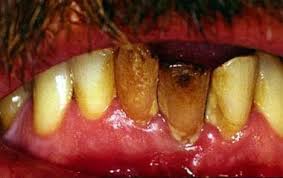
Condition: Tooth Discoloration